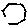
Label: hexagon